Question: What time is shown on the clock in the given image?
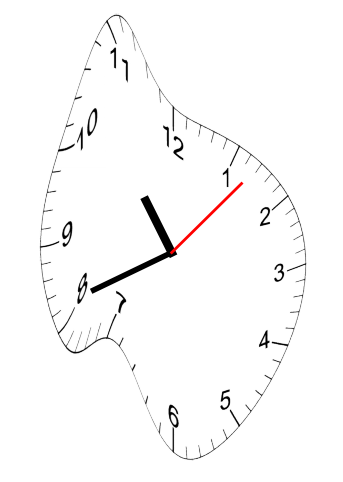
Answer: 10:41:07